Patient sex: F
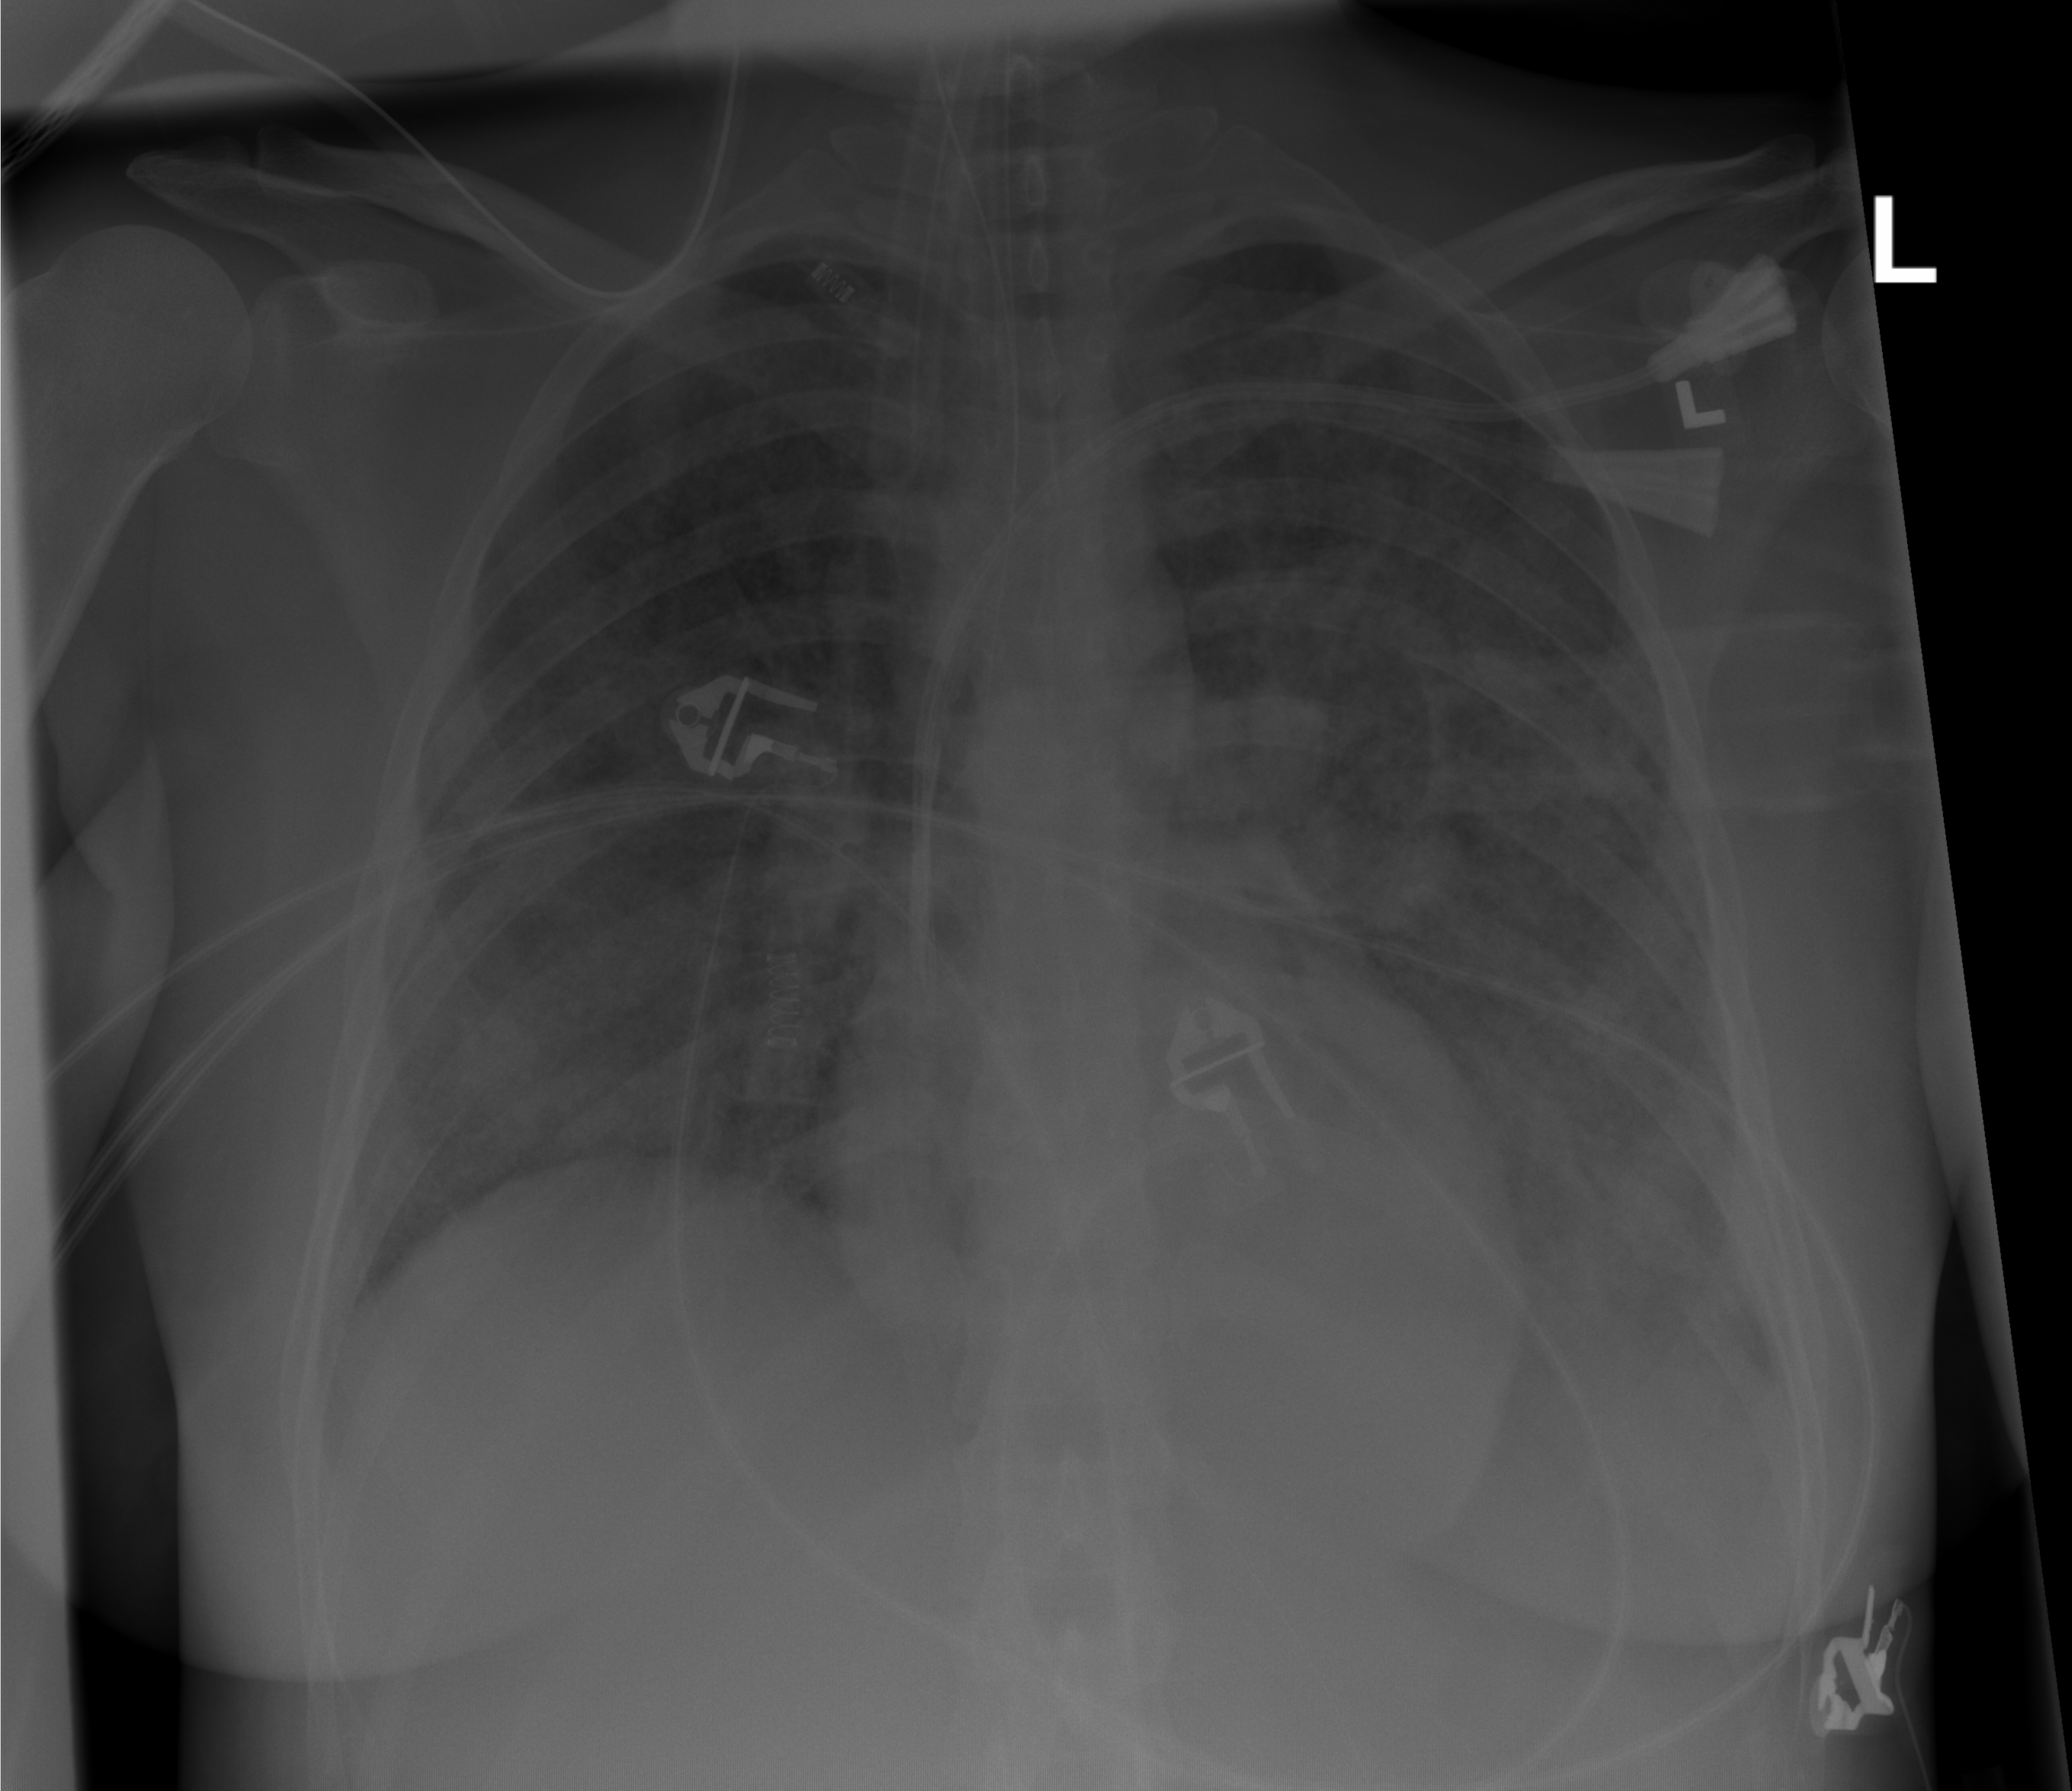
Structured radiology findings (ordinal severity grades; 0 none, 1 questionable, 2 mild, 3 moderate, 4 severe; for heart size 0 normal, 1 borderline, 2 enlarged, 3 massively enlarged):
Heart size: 2
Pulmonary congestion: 0
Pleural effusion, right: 0
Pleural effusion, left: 0
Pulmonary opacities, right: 4
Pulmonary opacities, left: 4
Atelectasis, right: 0
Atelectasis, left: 0